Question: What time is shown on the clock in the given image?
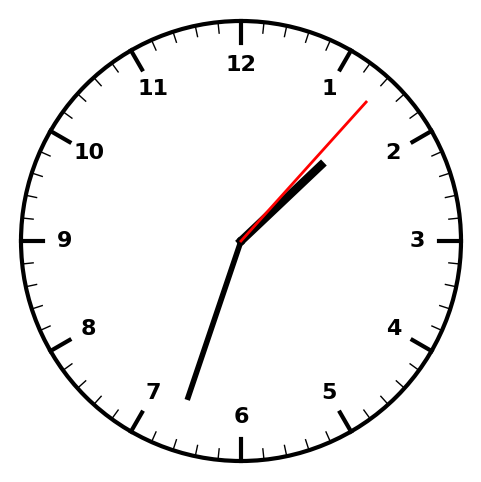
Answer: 01:33:07